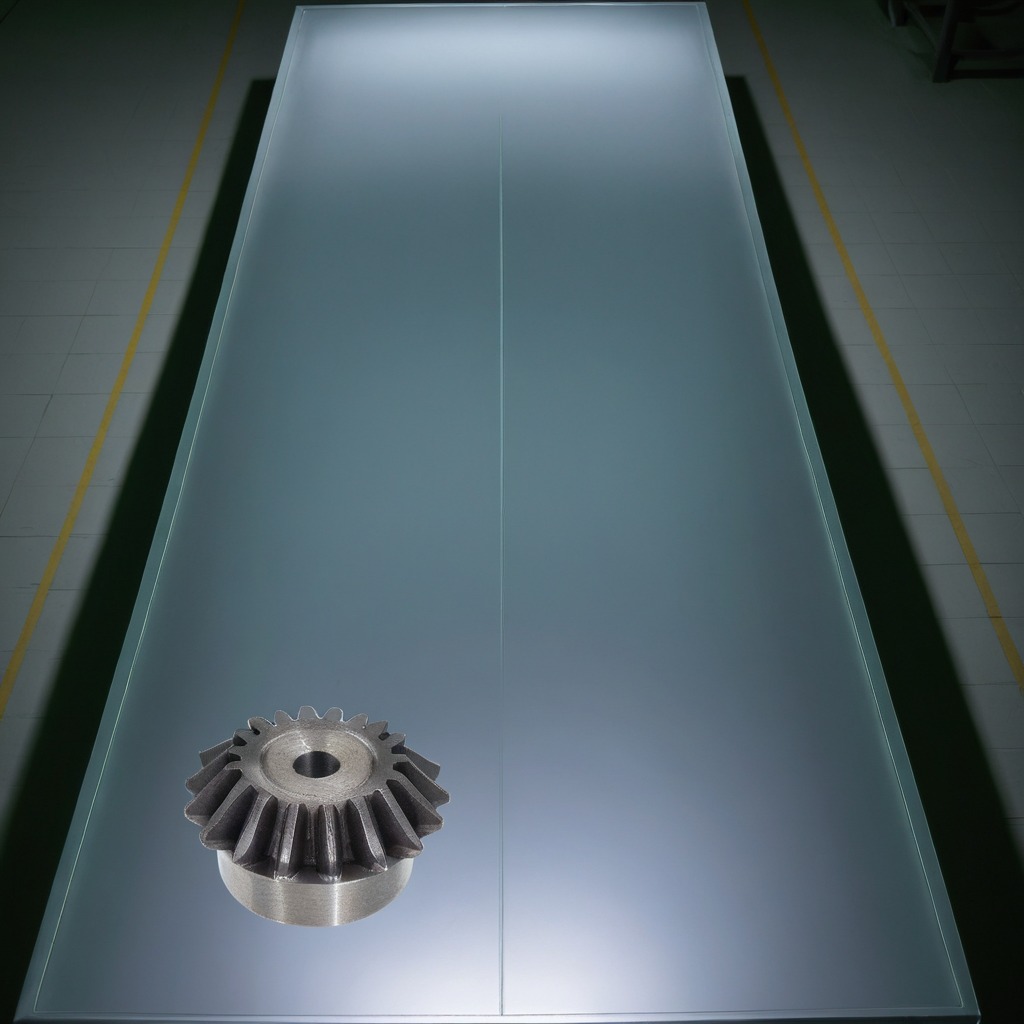
A steel gear with teeth is lying on a clean empty table in a railway signal maintenance room.